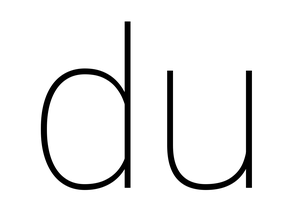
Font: Roboto_Thin